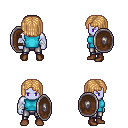
a pixel art fantasy rpg character, male body template, dark elf, purple skin, teal sleeveless shirt, metal pants, light blonde pageboy hairstyle, white cloth bandages, brown shoes, shield, four views (front, back, left, right), 2x2 character sprite sheet, small pixel art, hard edges, no anti-aliasing